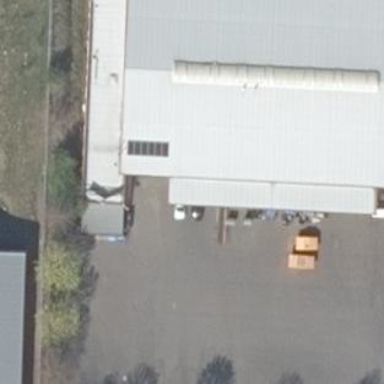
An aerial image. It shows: Industrial building.